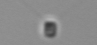
Label: Chaetoceros_tenuissimus